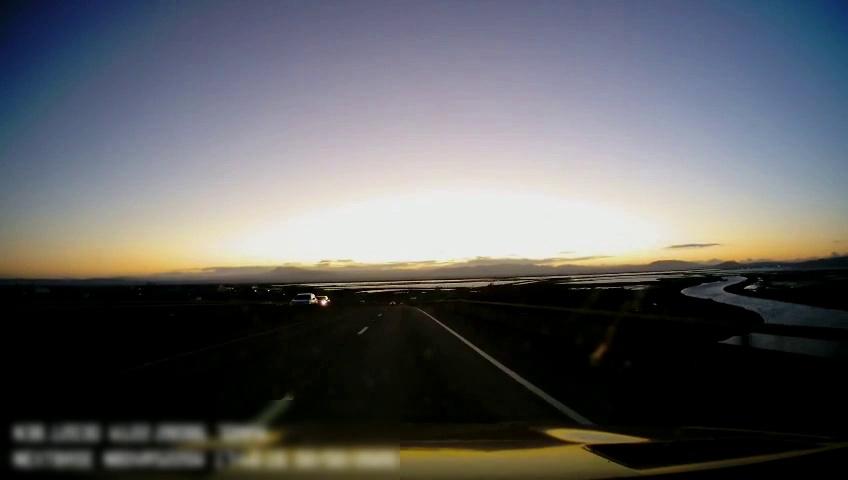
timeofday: Dusk/Dawn/Twilight
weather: Sunny
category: Drivable Space
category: Vehicles | Truck
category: Vehicles | Car
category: Lanes | Current Lane
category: Lanes | Current Lane
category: Lanes | Alternate Lane